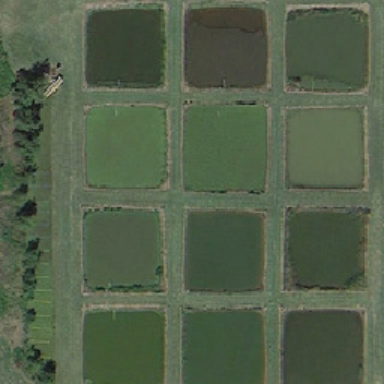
Twelve colored ponds stand in four rows .